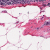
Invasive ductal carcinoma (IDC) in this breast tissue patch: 0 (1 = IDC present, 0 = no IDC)